Question: So I've been trying like crazy to add a new line to my 'String.Join' printout but it seems it's not possible or Am i doing something wrong ? I've both tried using '"/n/r"' and 'Enivrorment.NewLine' as well as a making a class too create a new line
list box I'm trying to print out too
'''
ListBox1.Items.Add("Calories to lose 0.5kg per week: " +
string.Join(Environment.NewLine + "Calories to lose 1kg per week:",
bc.LoseOrGainWeightCalories(bc.MaintainWightCalories(), true)));
'''
calling on this class:
'''
public string[] LoseOrGainWeightCalories(double weight, bool lose) {
string[] array = new string[2];
double LoseGainWeight = this.weight;
if(lose==true) {
array[0] = Convert.ToString(LoseGainWeight - 500);
array[1] = Convert.ToString(LoseGainWeight - 1000);
} else {
array[0] = Convert.ToString(LoseGainWeight + 500);
array[1] = Convert.ToString(LoseGainWeight + 1000);
}
return array;
}
'''
Picture of current output:

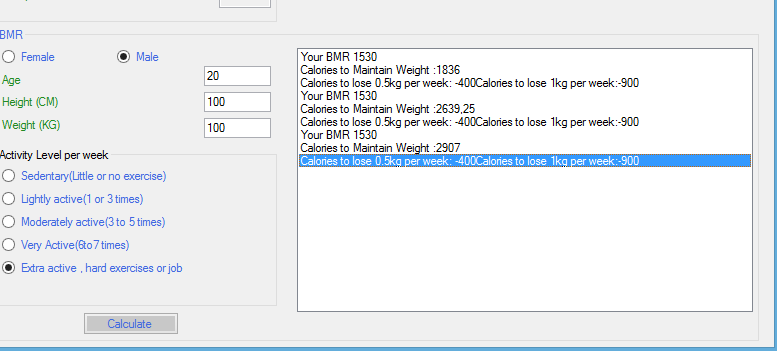
Answer: The problem is not with the 'String.Join' method:
'''
$ csharp
csharp> string.Join(Environment.NewLine + "Calories to lose 1kg per week:",new double[] {13,21});
"13
Calories to lose 1kg per week:21"
'''
The problem thus lies with the 'ListBox' that does not render new lines. You can solve with two different solutions:
1. Add multiple items as demonstrated here
So you could thus add each line as a new item. The problem with this approach is that unless you are willing to write a solution to prevent that.
You can thus perform:
'''
string s = "Calories to lose 0.5kg per week: " +
string.Join(Environment.NewLine + "Calories to lose 1kg per week:",
bc.LoseOrGainWeightCalories(bc.MaintainWightCalories(), true));
foreach (string si in Regex.Split(s,"
"))
ListBox1.Items.Add(si);
'''
1. Write a renderer that writes one element with a multiple lines as demonstrated here.
(copied the essential parts)
'''
ListBox1.DrawMode = DrawMode.OwnerDrawVariable;
private void listBox1_MeasureItem(object sender, MeasureItemEventArgs e) {
int i = e.Index;
float heightLine = 10.0f;
string lines = listBox1.Items[i].ToString()Split(new string[] {Environment.NewLine},StringSplitOptions.None).Length;
e.ItemHeight = (int) Math.Ceil(heightLine*itemi);
}
private void listBox1_DrawItem (object sender, DrawItemEventArgs e) {
e.DrawBackground();
e.Graphics.DrawString(listBox1.Items[e.Index].ToString(), e.Font, new SolidBrush(e.ForeColor), e.Bounds);
}
ListBox1.MeasureItem += listBox1_MeasureItem;
ListBox1.DrawItem += listBox1_DrawItem;
'''